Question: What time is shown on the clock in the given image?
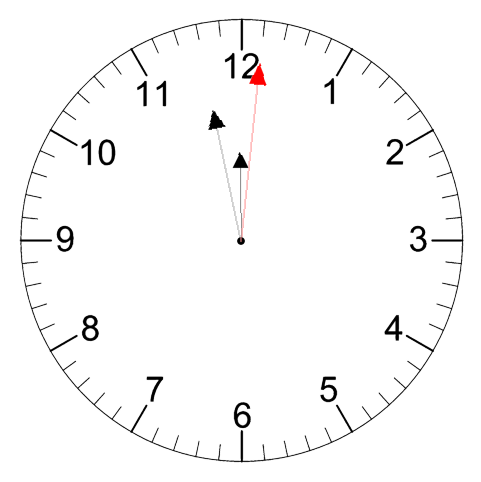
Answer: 11:58:01